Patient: sex F, age 62
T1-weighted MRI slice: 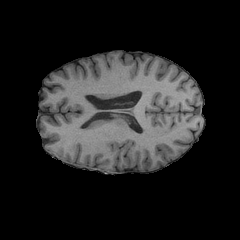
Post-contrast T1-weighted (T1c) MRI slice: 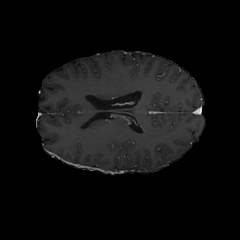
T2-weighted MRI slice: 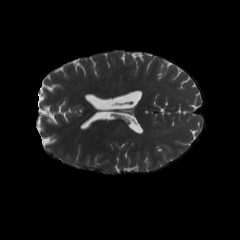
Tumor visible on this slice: no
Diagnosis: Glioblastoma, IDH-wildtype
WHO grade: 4